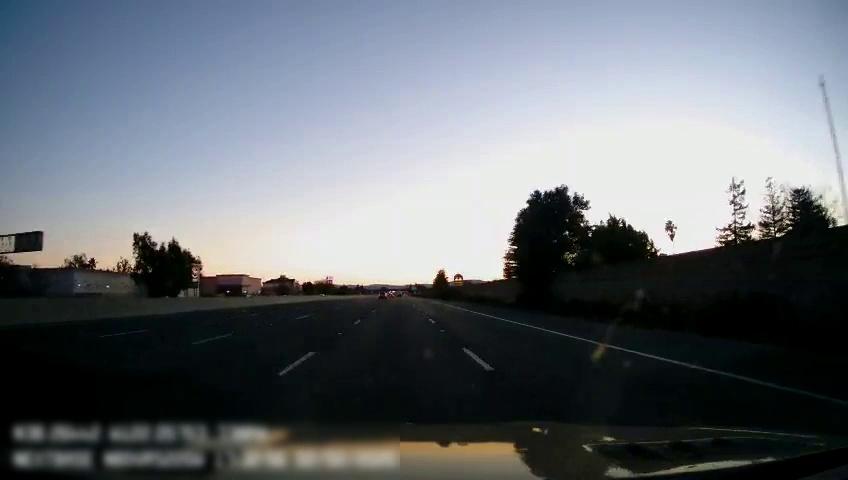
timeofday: Day
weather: Sunny
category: Drivable Space
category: Lanes | Current Lane
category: Lanes | Alternate Lane
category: Lanes | Alternate Lane
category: Lanes | Current Lane
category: Lanes | Alternate Lane
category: Lanes | Alternate Lane